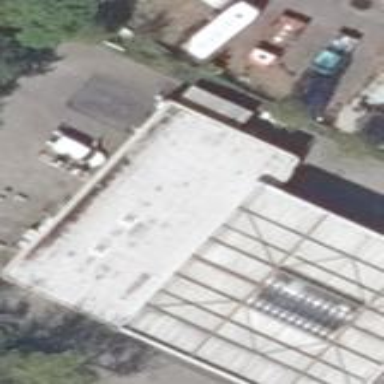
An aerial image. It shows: Building designated for providing fuel.